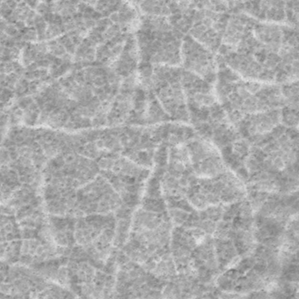
Label: frost